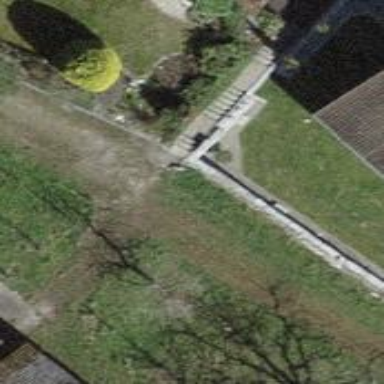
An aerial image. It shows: Steps with paved surface.